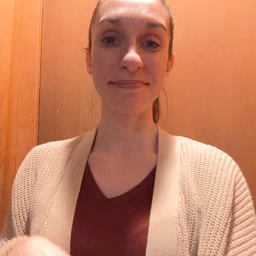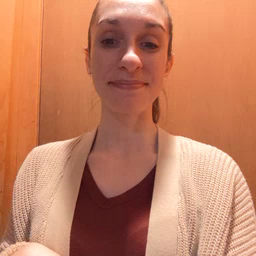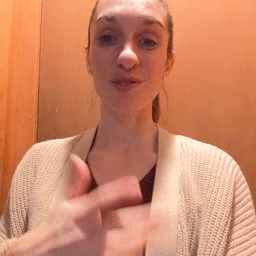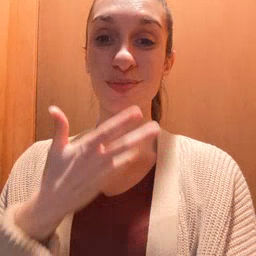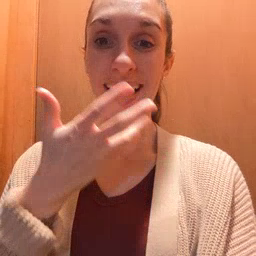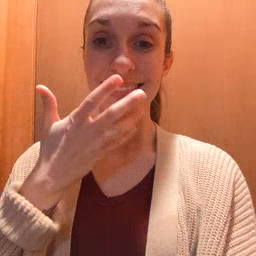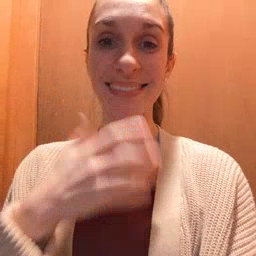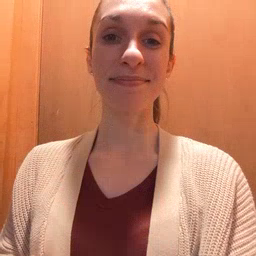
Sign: grass